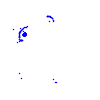
Particle: pion